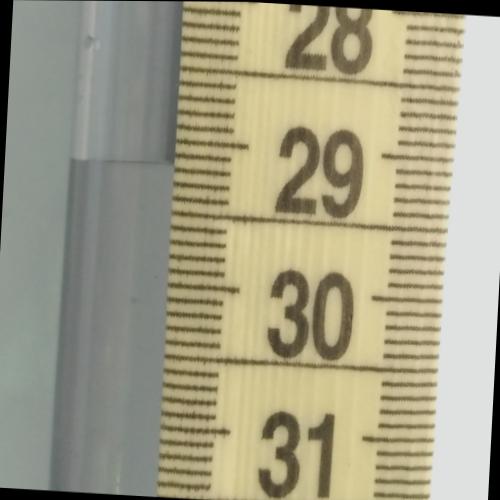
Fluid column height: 29.2 cm